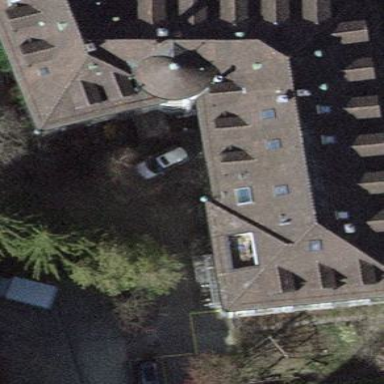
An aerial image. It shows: Hipped roof apartment building.